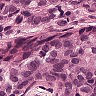
Metastatic tissue present: yes